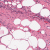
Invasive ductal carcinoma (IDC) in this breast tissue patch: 0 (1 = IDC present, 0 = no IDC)